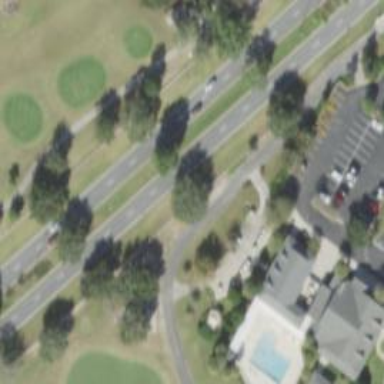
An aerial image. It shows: Path designated for golf carts.